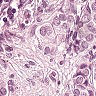
Metastatic tissue present: yes